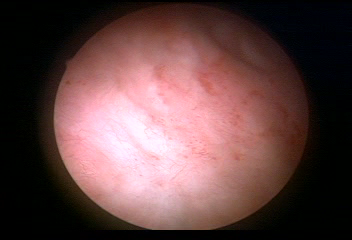
Modality: WLC
Class: Normal mucosa
Bladder cancer association: No